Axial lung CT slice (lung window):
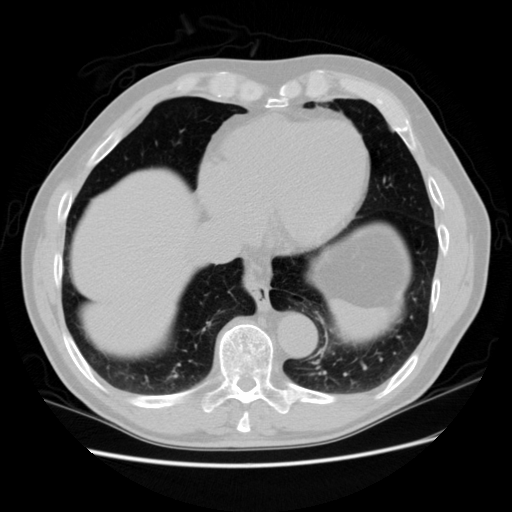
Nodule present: no